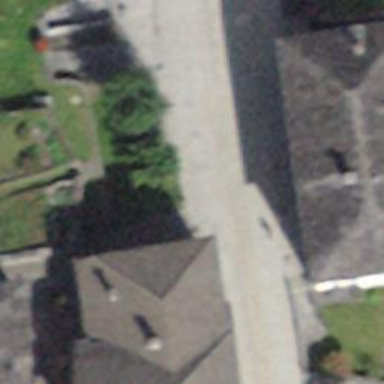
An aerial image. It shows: Residential road with sett surface.